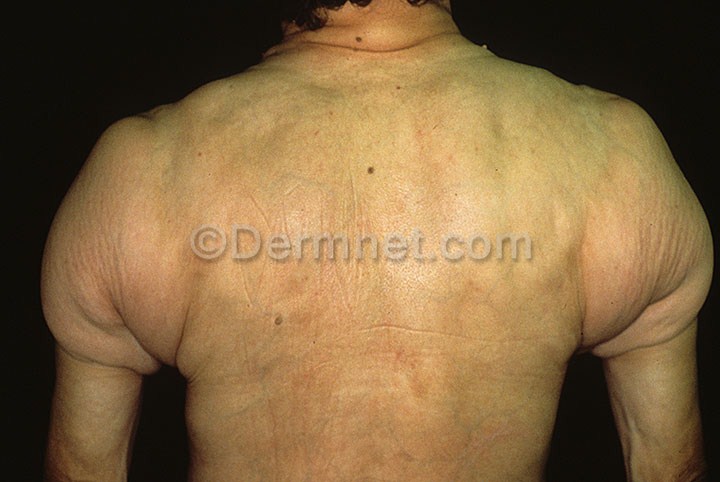
Disease: Lupus and other Connective Tissue diseases